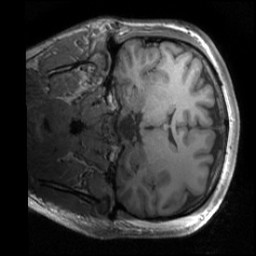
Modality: T1w
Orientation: coronal
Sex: male